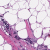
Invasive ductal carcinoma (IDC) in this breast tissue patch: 0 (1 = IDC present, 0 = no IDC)